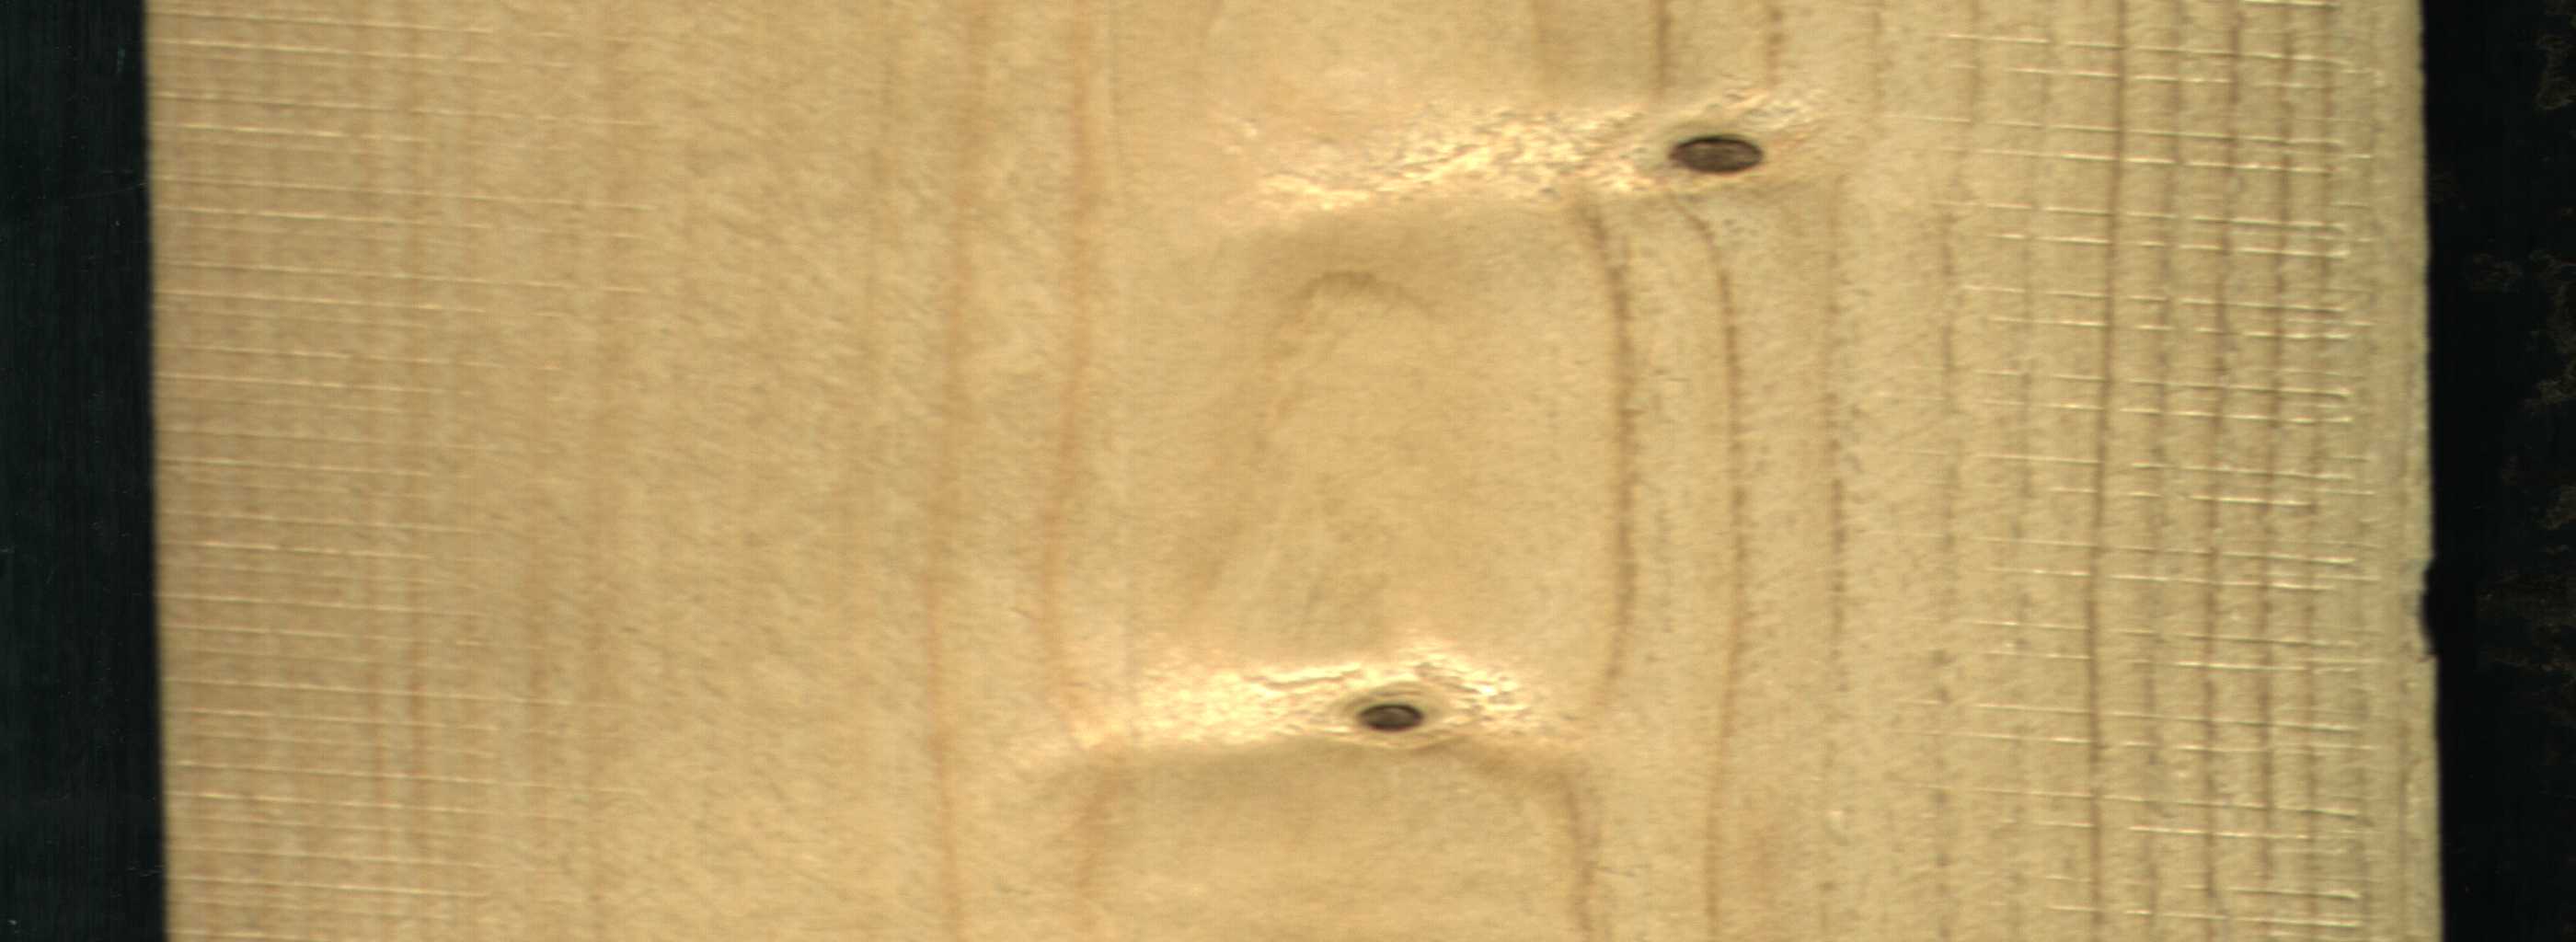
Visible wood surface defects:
Dead_Knot
Dead_Knot